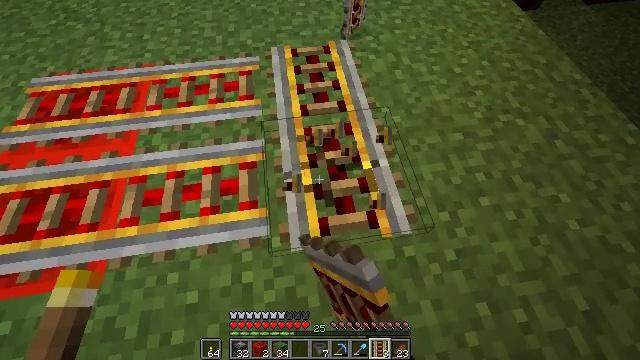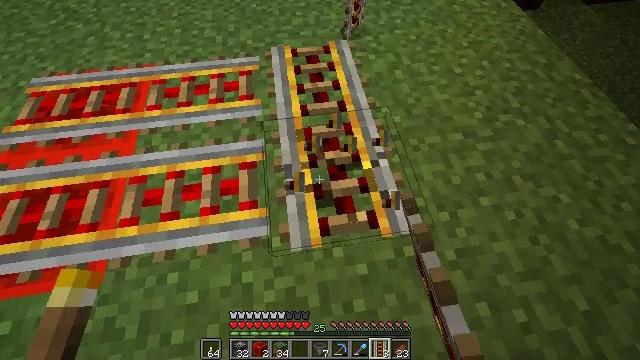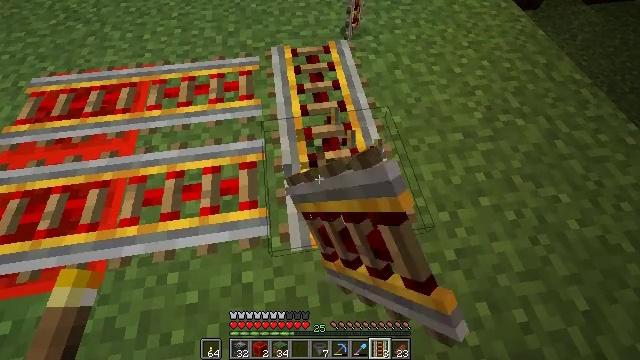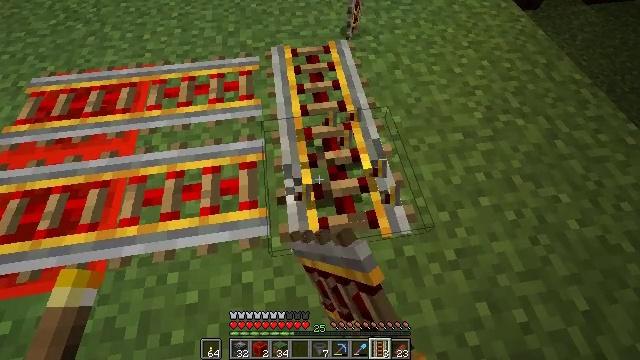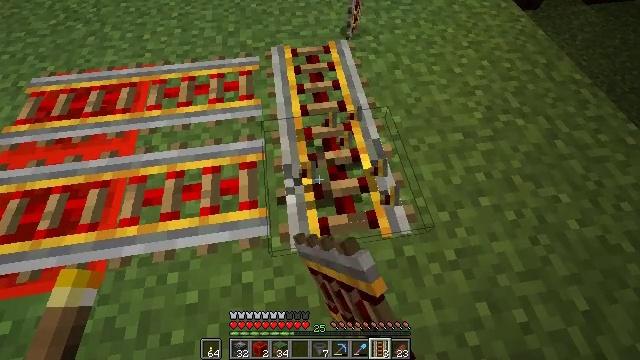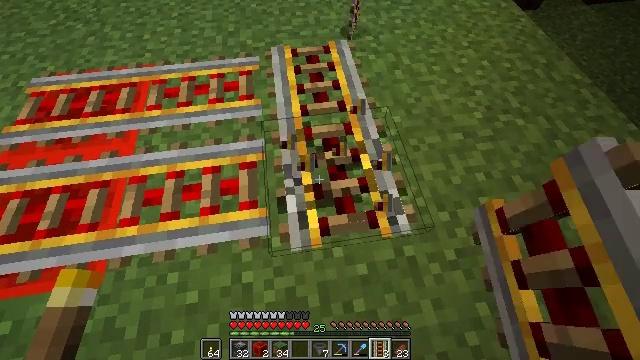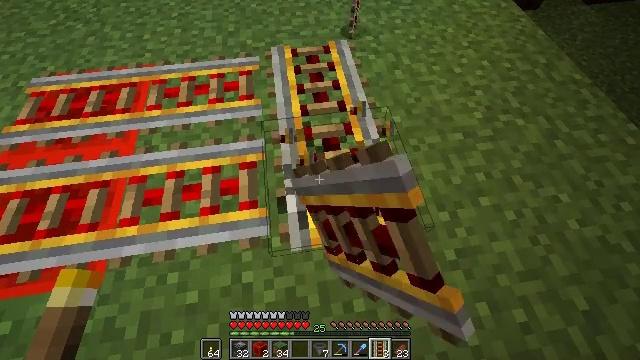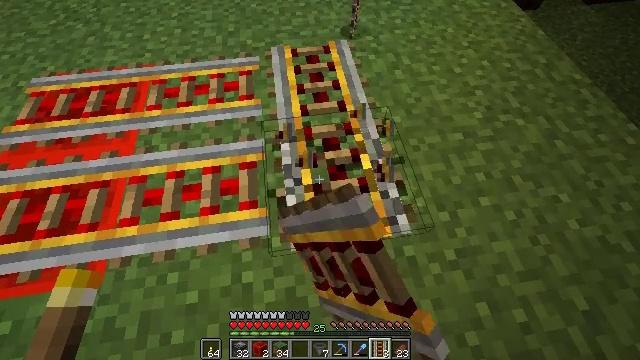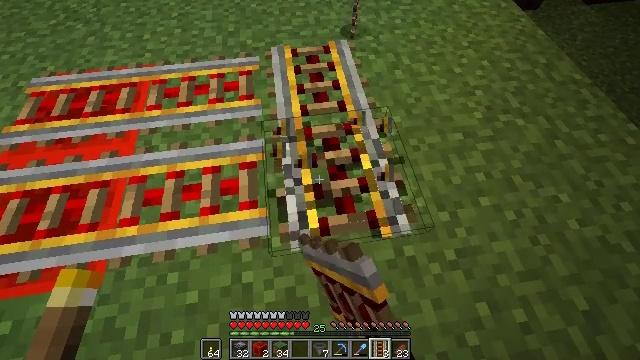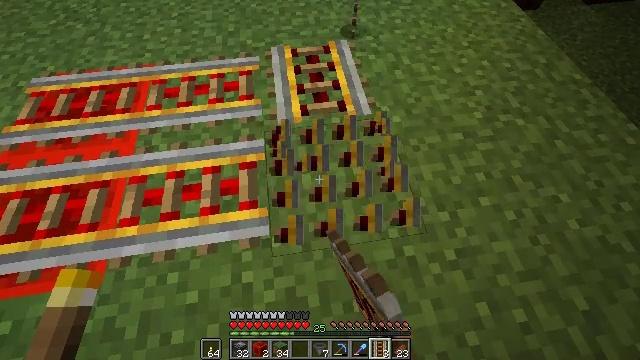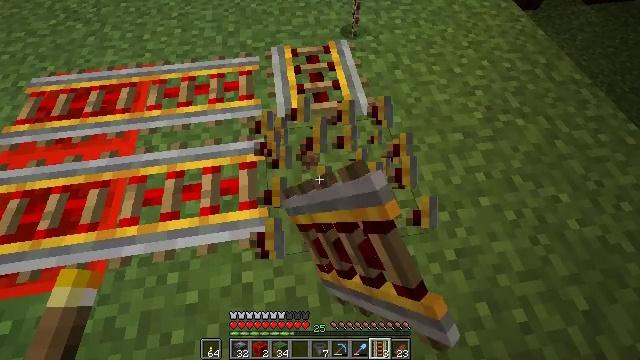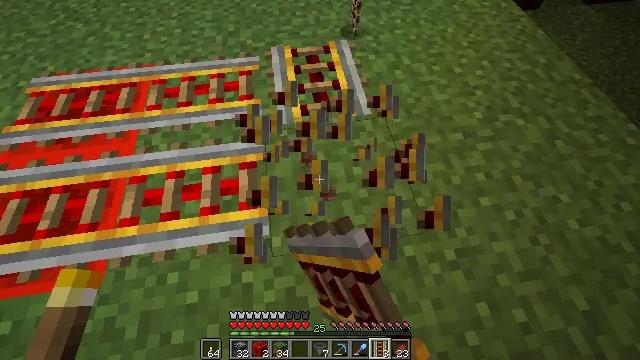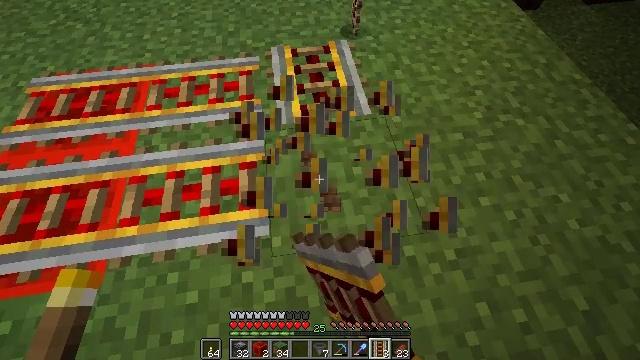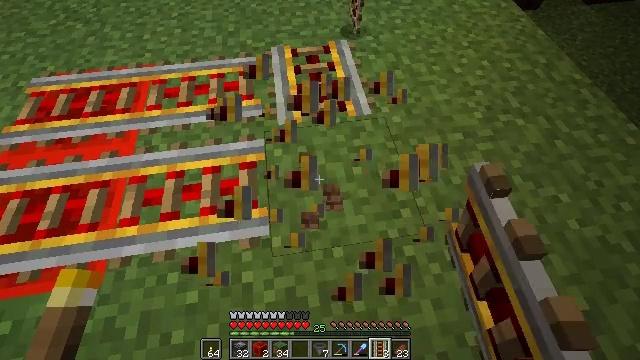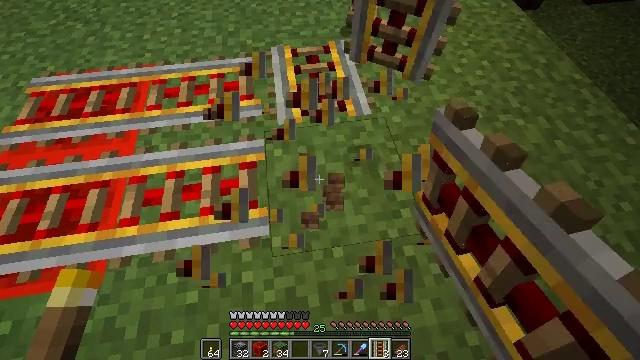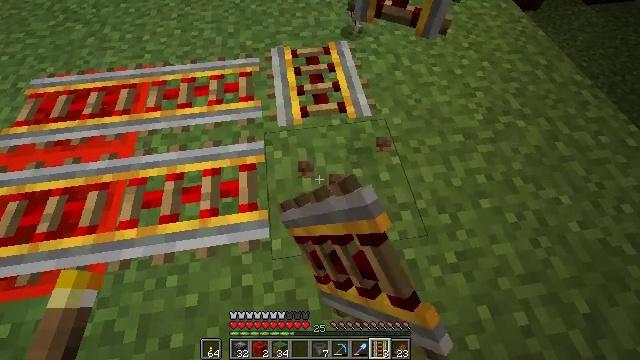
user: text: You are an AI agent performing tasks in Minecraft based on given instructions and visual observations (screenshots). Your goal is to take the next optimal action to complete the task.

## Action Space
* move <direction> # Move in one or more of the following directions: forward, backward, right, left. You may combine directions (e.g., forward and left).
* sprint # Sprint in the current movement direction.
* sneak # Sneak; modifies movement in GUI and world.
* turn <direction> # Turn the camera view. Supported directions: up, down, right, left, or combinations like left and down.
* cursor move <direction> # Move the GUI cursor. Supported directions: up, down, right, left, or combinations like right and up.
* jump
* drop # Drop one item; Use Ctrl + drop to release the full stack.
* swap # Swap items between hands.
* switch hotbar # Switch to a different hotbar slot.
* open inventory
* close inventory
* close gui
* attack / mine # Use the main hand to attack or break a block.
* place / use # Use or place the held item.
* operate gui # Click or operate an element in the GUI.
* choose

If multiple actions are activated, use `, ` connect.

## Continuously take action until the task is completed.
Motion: motion action
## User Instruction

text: Attack the powered rail to remove it.
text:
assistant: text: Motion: attack / mine
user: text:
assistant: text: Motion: attack / mine
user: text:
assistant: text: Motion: attack / mine
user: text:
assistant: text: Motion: attack / mine
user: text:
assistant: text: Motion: attack / mine
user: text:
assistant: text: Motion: attack / mine
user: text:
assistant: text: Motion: attack / mine
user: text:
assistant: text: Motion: attack / mine
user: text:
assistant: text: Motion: attack / mine
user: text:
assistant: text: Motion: attack / mine
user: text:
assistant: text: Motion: attack / mine
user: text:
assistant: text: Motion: attack / mine
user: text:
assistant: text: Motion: attack / mine
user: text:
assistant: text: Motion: attack / mine
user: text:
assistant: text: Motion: move forward, attack / mine
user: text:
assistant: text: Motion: move forward, attack / mine
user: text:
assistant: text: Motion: move forward, attack / mine
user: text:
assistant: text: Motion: move forward, turn right and up
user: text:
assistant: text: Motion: move forward, turn right and up
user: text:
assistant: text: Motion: move forward, turn right and up
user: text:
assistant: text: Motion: move forward, turn right
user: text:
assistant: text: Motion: turn right
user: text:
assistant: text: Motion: no_op
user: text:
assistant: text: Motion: no_op
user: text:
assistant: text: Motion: no_op
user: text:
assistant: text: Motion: no_op
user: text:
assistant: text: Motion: no_op
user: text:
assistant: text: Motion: no_op
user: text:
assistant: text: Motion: no_op
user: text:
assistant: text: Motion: turn up